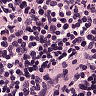
Metastatic tissue present: no